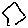
Label: hexagon